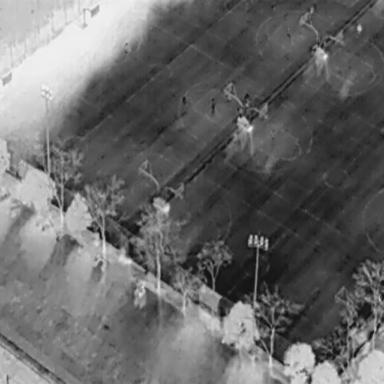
There are seven People in the infrared image.